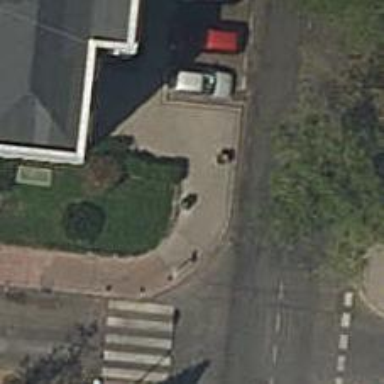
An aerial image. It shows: Post box is visible.